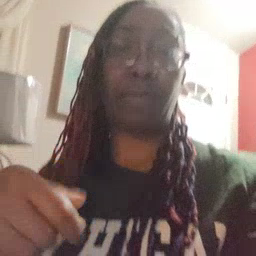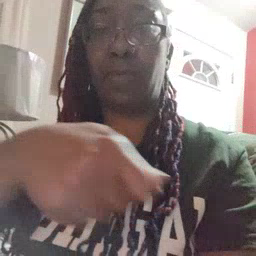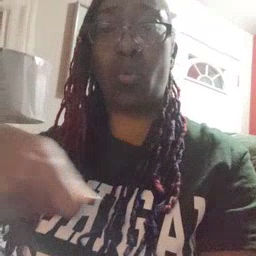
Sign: vacuum